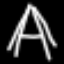
Label: The Eiffel Tower